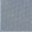
Piece: xx